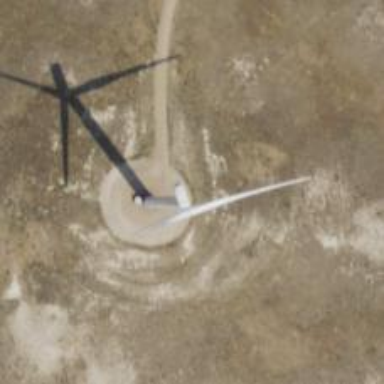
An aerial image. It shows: Wind turbine generator that utilizes wind as its source for generating electricity. It is of the horizontal axis type.